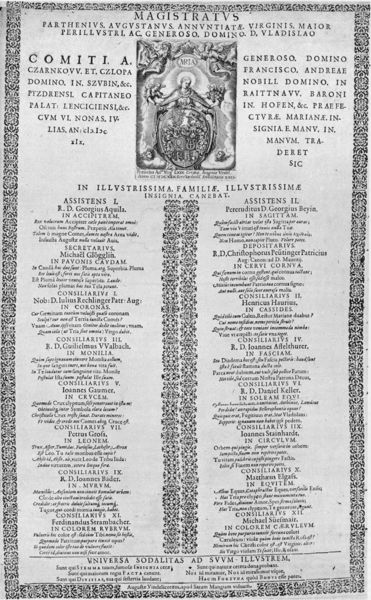
Titel: MAGISTRATVS PARTHENIVS, AVGVSTANVS.
Künstler: Sara Mang
Standort: Wolfenbüttel
Institution: Herzog August Bibliothek
Schlagwörter: blau, himmel, weiß, wolken, grau, schwarz, ornament, rahmen, bild, erde, gewand, mantel, familie, blatt, krone, umrandung, engel, schrift, papier, zwei, grafik, spalten, rand, columns, hands, people, religious, white, black, woman, inschrift, verzierung, print, sheet, foto, buch, strahlen, druck, stich, titel, seite, illustration, text, zeitung, buchstaben, überschrift, buchdruck, buchseite, wappen, heiligenschein, angel, angels, heiliger, zeilen, absatz, schriftstück, paper, maria, madonna, frame, story, writing, letters, stadtrat, cherub, cherubs, person, human, arms, weltkugel, family, latein, lateinisch, jesus, italian, wörter, rat, god, shield, book, flugschrift, druckschrift, spalte, aufstellung, icon, codex, liste, satz, druckbuchstaben, rhamen, aufzählung, mary, heilge, bible, page, description, latin, engeln, mitglieder, words, halo, printed, emblem, inri, advertisement, francis, halow, index, list, names, magistrat, magistratur, magristratus, heraldry, mother mary, device, legal, aria, comitia, magistrate, franciscan, playbill, comiti, magistratus, illustrissima, familiae, borrüre, baroni, parthenius, magistratvs, stor, hangels, bekanntmachung, mgister, magister, auflistung